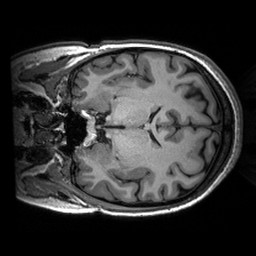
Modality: T1w
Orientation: coronal
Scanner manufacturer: siemens
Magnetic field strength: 3 T
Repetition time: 2.53 s
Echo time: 0.00288 s